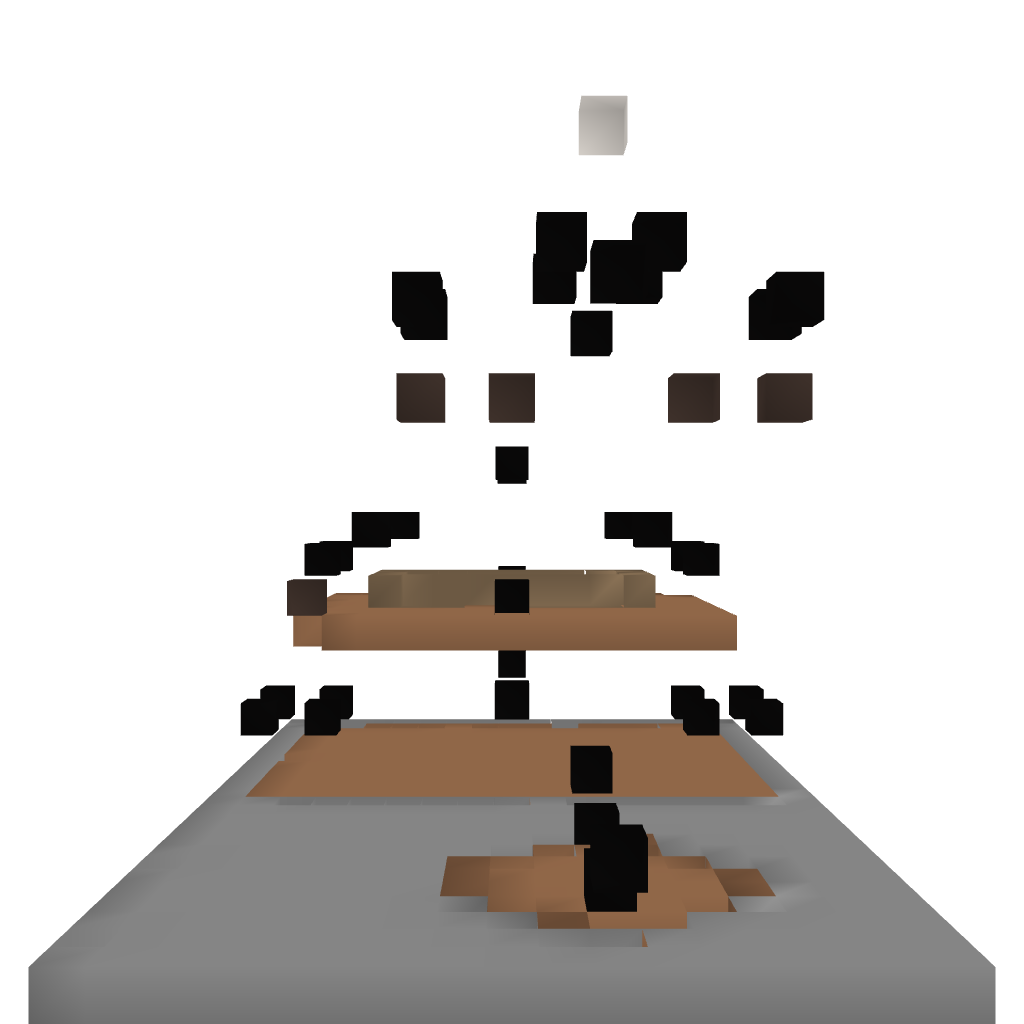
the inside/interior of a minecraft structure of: Small Barn 1